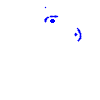
Particle: electron